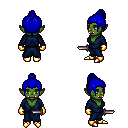
a pixel art fantasy rpg character, female body template, orc, green skin, blue robe, magenta pants, blue short topknot hairstyle, gold gloves, gold boots, dagger, four views (front, back, left, right), 2x2 character sprite sheet, small pixel art, hard edges, no anti-aliasing